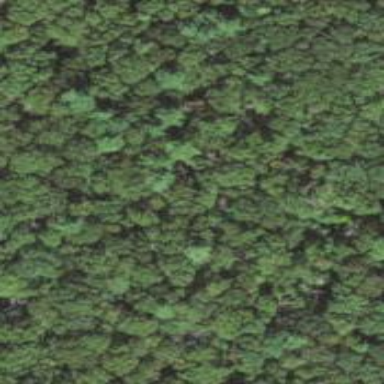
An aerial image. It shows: Woodland consisting mainly of needle-leaved trees.